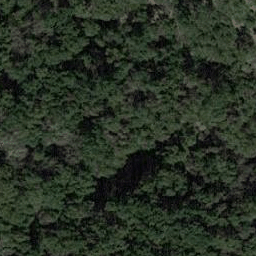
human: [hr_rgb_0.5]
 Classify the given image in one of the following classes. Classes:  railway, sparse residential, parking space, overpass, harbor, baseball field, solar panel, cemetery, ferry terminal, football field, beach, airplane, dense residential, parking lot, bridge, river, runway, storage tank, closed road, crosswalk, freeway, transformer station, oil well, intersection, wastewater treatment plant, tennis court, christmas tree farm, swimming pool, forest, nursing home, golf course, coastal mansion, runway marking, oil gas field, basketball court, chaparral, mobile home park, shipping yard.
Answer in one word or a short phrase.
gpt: forest